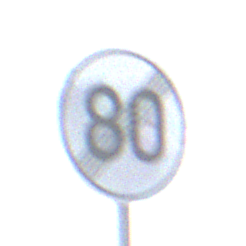
Verkehrszeichen: EndeGeschwindigkeit80
Umgebung: Outdoor, Nature
Tageszeit: Midday
Wetter: PartlyCloudy
Licht: Natural
Jahreszeit: NotSpecified
Kontrast: LowContrast